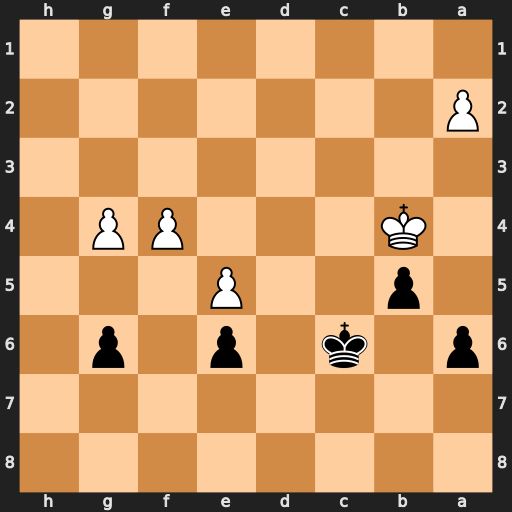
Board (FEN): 8/8/p1k1p1p1/1p2P3/1K3PP1/8/P7/8
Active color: b
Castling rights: -
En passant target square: -
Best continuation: Kb6 Kc3 Kc5 Kd3 Kd5